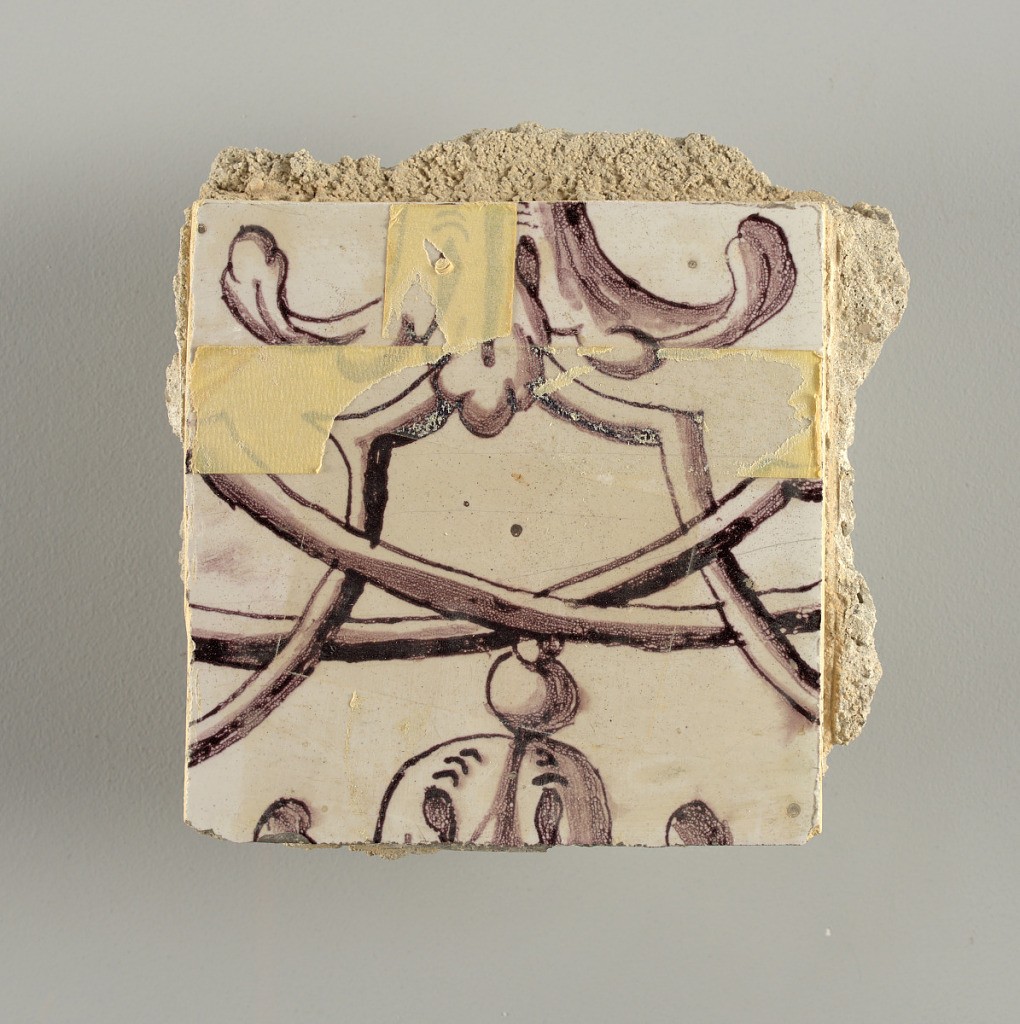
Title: Wall facing
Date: ca. 1725
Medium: tin-glazed earthenware, underglaze
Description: Two vertical rectangles, twenty-three tiles high.  A) Nine tiles wide at top; seven tiles wide at bottom.  B) Ten and one-half tiles wide.

Arabesque design of foliage.  A) with centered figure of Justice under a canopy.  B) with centered urn.